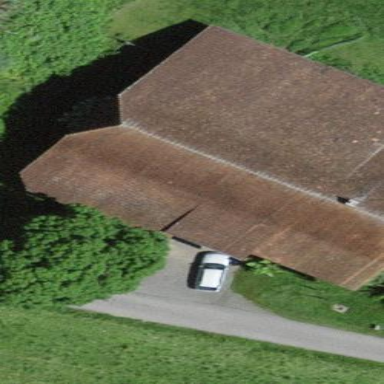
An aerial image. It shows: Farm building.